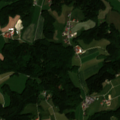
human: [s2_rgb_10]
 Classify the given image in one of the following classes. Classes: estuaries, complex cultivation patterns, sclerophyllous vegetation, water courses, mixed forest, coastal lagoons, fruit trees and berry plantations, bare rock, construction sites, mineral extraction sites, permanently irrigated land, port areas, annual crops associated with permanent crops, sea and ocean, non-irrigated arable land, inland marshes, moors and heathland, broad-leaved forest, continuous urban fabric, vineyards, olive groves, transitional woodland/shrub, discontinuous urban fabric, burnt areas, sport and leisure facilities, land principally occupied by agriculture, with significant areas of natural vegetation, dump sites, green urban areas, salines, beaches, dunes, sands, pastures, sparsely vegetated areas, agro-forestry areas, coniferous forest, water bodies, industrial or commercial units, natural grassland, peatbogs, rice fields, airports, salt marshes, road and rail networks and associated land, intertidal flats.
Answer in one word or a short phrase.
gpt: pastures, complex cultivation patterns, coniferous forest, mixed forest